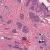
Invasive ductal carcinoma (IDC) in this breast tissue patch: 1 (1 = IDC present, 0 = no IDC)